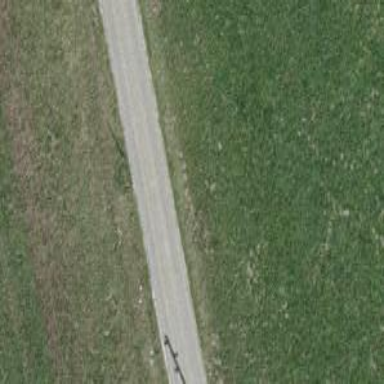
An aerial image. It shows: Unclassified road with paved surface.